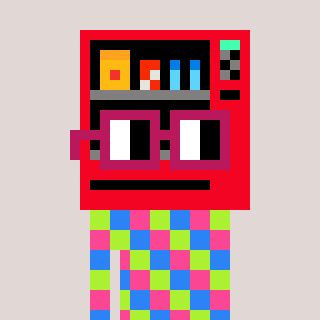
a pixel art character with square dark red glasses, a vending machine-shaped head and a green-colored body on a warm background